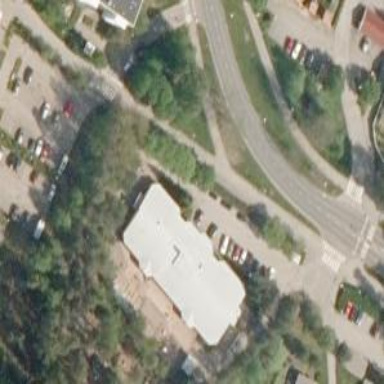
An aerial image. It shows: Kindergarten.